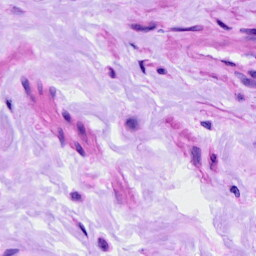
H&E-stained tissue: Ovarian